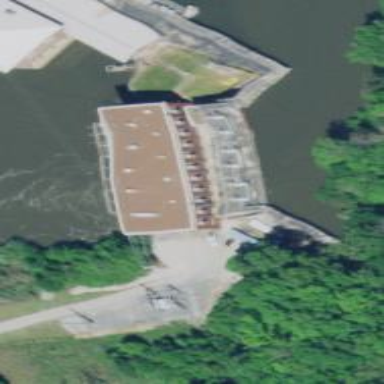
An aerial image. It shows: Hydro power generator using the water-storage method.